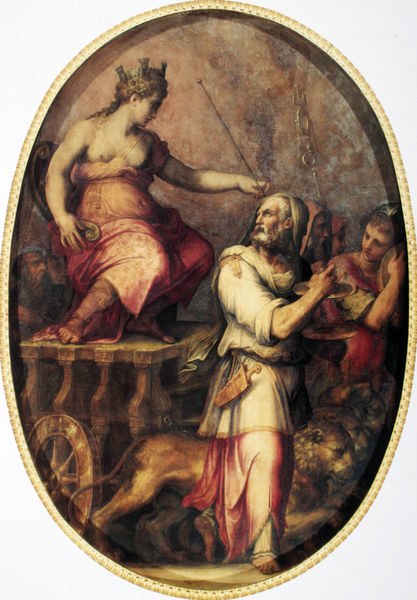
Titel: Palazzo Vecchio, Saal der Ops, Triumph der Göttin Ops, Sala di Opi, Trionfo della dea Opi
Künstler: Giorgio Vasari
Standort: Florenz
Institution: Palazzo Vecchio
Schlagwörter: akt, dunkel, fuß, gemälde, mann, nackt, schatten, weiß, frauen, gelb, menschen, mädchen, ocker, sitzen, stadt, braun, brust, busen, frau, glas, grau, hell, holz, kleid, licht, männer, orange, schwarz, stuhl, szene, tisch, blick, gürtel, hund, rot, tier, malerei, alt, bart, diener, kleidung, messer, rahmen, sockel, stehen, teller, trauer, öl, kirche, boden, gewand, gold, kelch, sitzend, gewänder, borte, krone, locken, rosa, karren, kinder, kreis, oval, rund, rundbild, räder, brüste, füße, stab, kette, zug, oliv, kutsche, figuren, karre, rad, wagen, krieg, könig, thron, kopftuch, wiess, nabel, bauch, podest, bauchnabel, knie, scheide, transparent, zinnen, antike, greis, burg, medaillon, barfuß, schwert, soldat, waffe, herrscher, allegorie, mythologie, personifikation, göttin, heer, jagd, altar, rom, triumph, sandale, löwen, medallion, antik, götter, zeus, dolch, durchsichtig, heiliger, umzug, herrscherin, königin, löwe, speere, schlüssel, parade, gottheit, streitwagen, schaft, köcher, athene, minerva, pfeil, pferdefuss, festzug, victoria, zepter, szepter, kapuze, zinnenkranz, gerte, einzug, triumphwagen, barbusig, feldzeichen, ephemer, hl hieronymus, iuno, burst, heerwagen, tyche, verkörperung, 18, jahrhundert